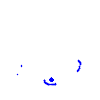
Particle: pion